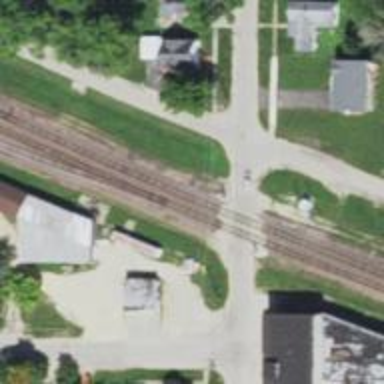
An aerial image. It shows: Railway level crossing.